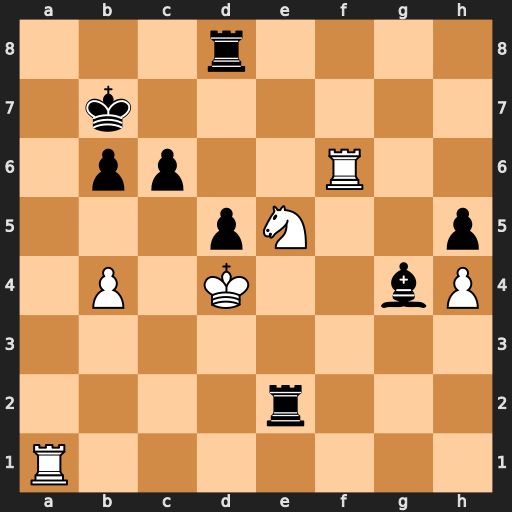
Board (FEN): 3r4/1k6/1pp2R2/3pN2p/1P1K2bP/8/4r3/R7
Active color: w
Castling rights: -
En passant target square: -
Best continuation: Rf7+ Bd7 Nxd7